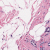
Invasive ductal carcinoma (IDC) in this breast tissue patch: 1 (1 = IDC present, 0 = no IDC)